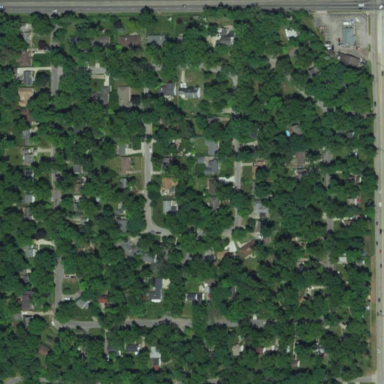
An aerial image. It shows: Neighborhood.